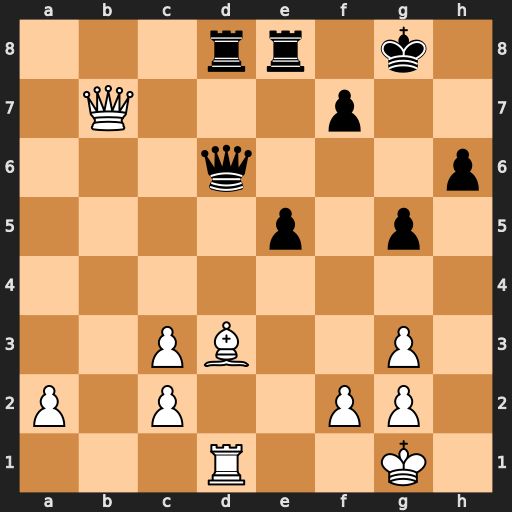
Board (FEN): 3rr1k1/1Q3p2/3q3p/4p1p1/8/2PB2P1/P1P2PP1/3R2K1
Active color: w
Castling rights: -
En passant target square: -
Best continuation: Bh7+ Kg7 Rxd6